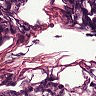
Metastatic tissue present: no